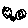
Label: smiley face